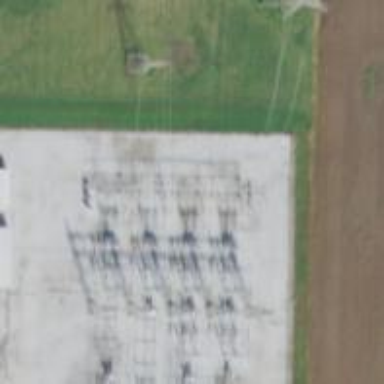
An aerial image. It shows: Switch for power supply.